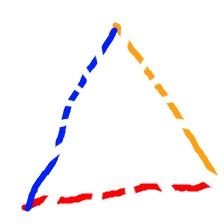
Shape: triangle